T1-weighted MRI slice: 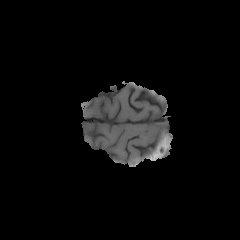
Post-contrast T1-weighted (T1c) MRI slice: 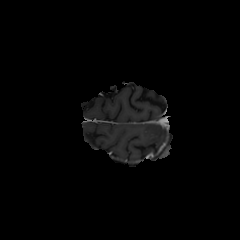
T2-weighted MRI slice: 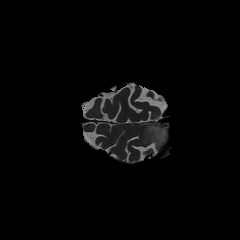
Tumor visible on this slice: yes